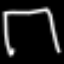
Label: square